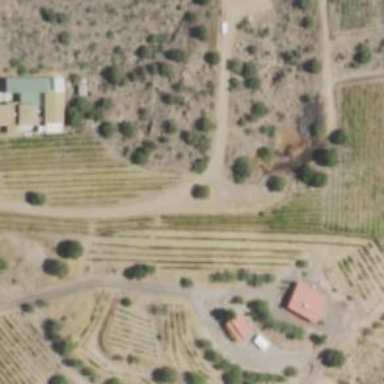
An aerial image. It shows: Vineyard.